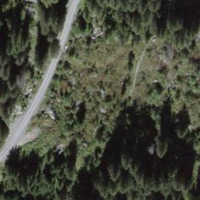
EUNIS habitat code: 43
Species observed at this site:
Rubus saxatilis